Question: I'm getting myself thoroughly confused about how Gtk controls widget sizes inside a container such as a GtkBox. Please can someone guide me through the intricacies for this question?
I have a GtkBox containing two widgets - in the example these are just two GtkButtons.
The first widget should just fill the space available inside the GtkBox container.
The second widget I want to force always to be a physical square - thus as the square enlarges, the first widget will shrink in terms of width.
Some example code will help here:
'''
from gi.repository import Gtk
def on_check_resize(window):
boxallocation = mainbox.get_allocation()
width = 0
height = 0
if boxallocation.height >= boxallocation.width:
width = boxallocation.height
height = width
if boxallocation.width >= boxallocation.height:
width = boxallocation.width
height = width
secondbtn_allocation = secondbtn.get_allocation()
secondbtn_allocation.width = width
secondbtn_allocation.height = height
secondbtn.set_allocation(secondbtn_allocation)
win = Gtk.Window(title="Containers Demo")
win.set_border_width(10)
win.connect("delete-event", Gtk.main_quit)
mainbox = Gtk.Box()
firstbtn = Gtk.Button(label="just fills the space")
mainbox.pack_start(firstbtn, True, True, 0)
secondbtn = Gtk.Button(label="square")
mainbox.pack_start(secondbtn, False, True, 1)
win.add(mainbox)
win.connect("check_resize", on_check_resize)
win.show_all()
initial = firstbtn.get_allocation()
initial.height = initial.width
firstbtn.set_size_request(initial.width, initial.height)
Gtk.main()
'''
When you expand the window - the GtkBox will likewise expand. That's good. The first button similarly also expands. Good also. However, the second button never is square even though I'm using the <URL> method for the GtkWidget.
I cannot use the set_size_request (or could I?) because when I shrink the window, the window cannot resize due to the altered minimum size of the second button.
The reason why I'm trying to figure out how containers manage spacing is that I'm looking to eventually implement something like this iTunes example:

i.e. you can see the cover is always square - but the music details will shrink or expand to depending upon the space available.
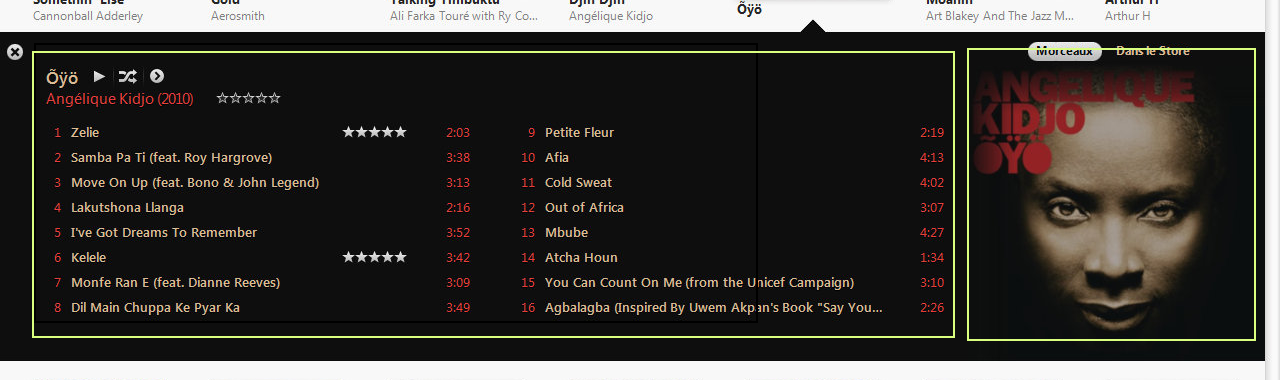
Answer: Instead of 'Gtk.Box', use 'Gtk.Grid' and set the 'hexpand' and 'vexpand' properties on the buttons that you pack into the grid.
Also, consider using a <URL> for the square button.